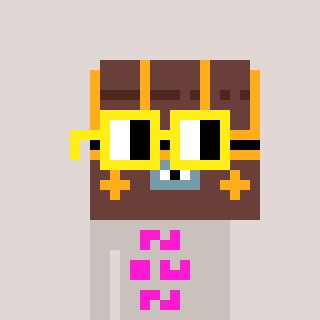
a pixel art character with square yellow glasses, a treasure chest-shaped head and a foggrey-colored body on a warm background